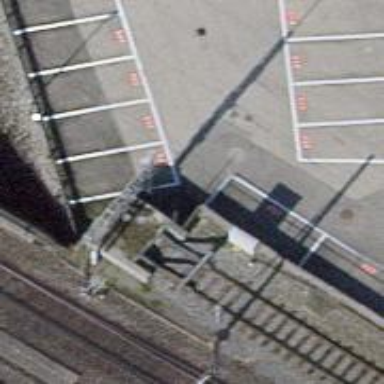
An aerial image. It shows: Railway buffer stop.